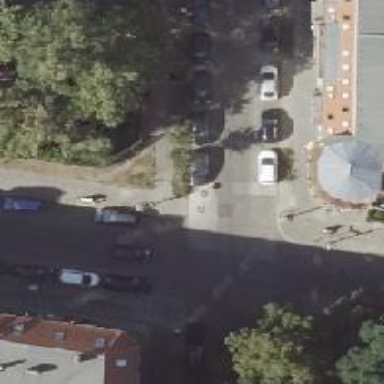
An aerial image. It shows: Unmarked crossing on footway.